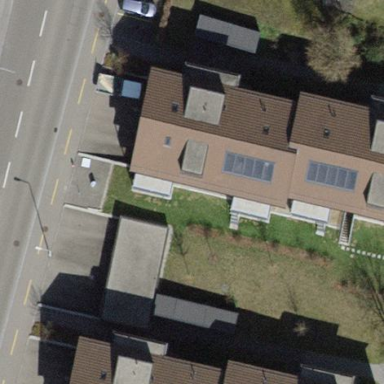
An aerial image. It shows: Gabled roof apartments building.